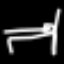
Label: bed